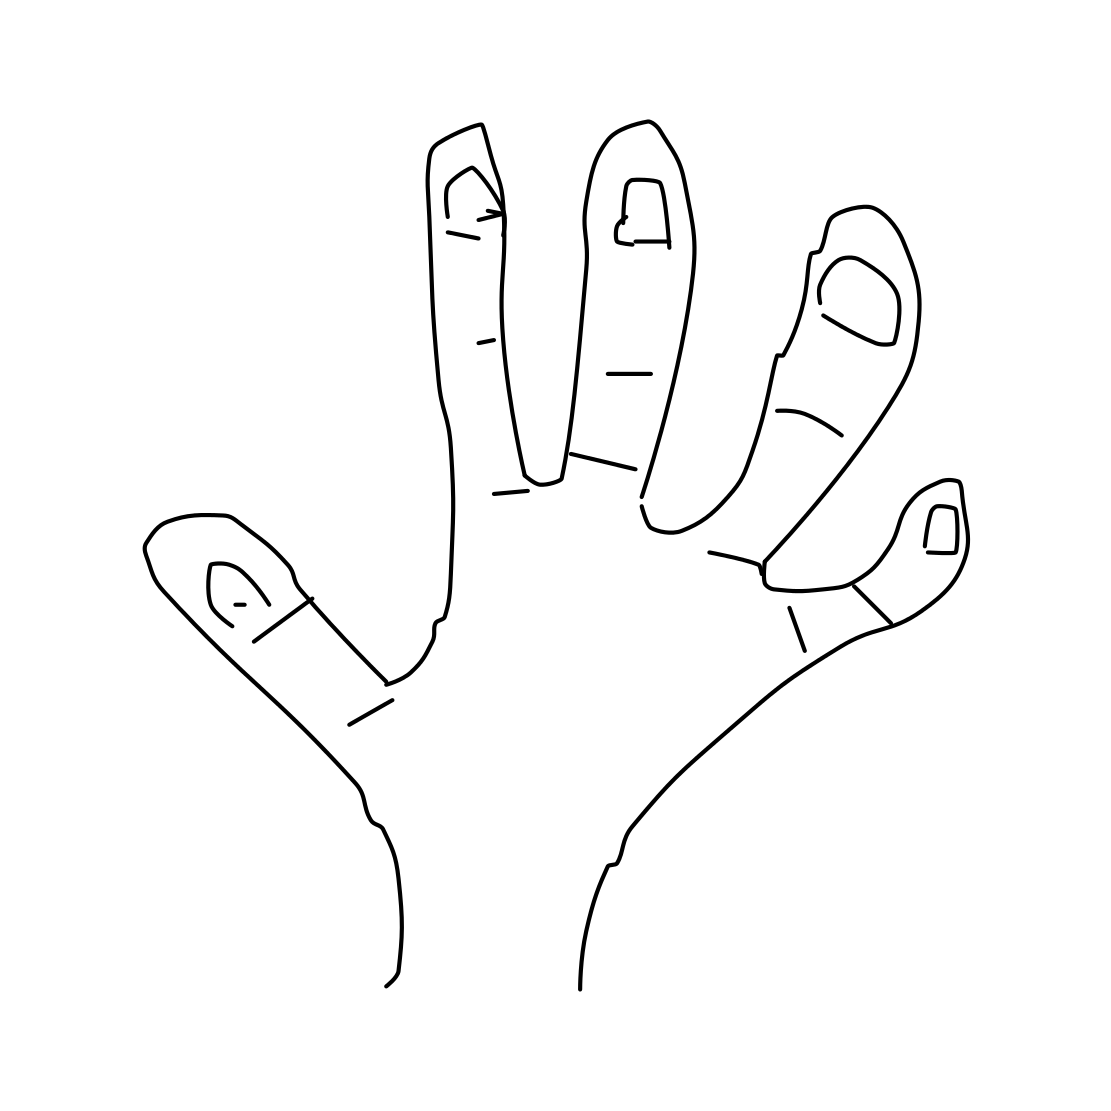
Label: hand